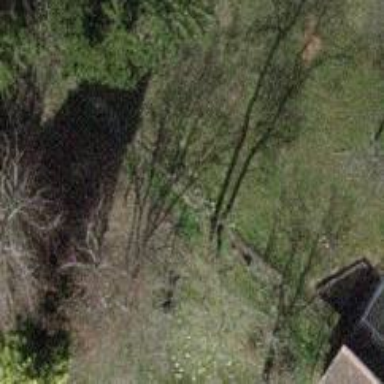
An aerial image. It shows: Deciduous broadleaved tree.